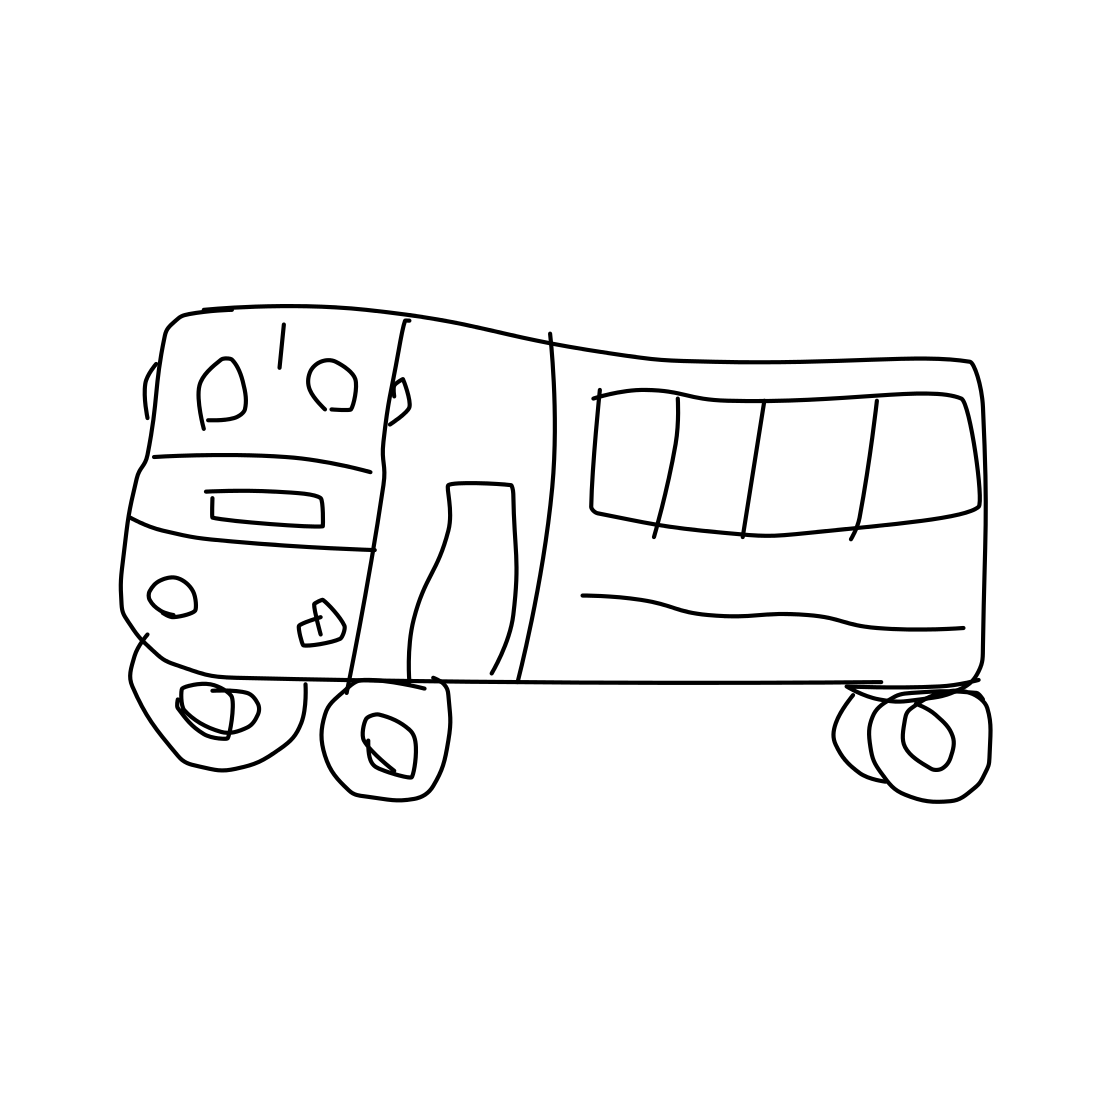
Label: van